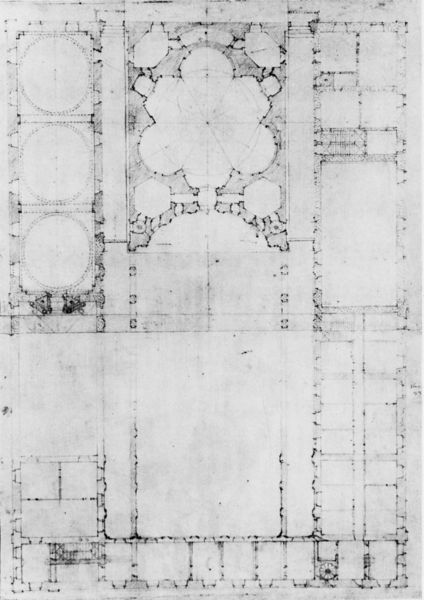
Titel: erstes Obergeschoß der römischen Sapienza
Künstler: Francesco Borromini
Institution: Wien, Albertina, Graphische Sammlung
Schlagwörter: grau, schwarz, säulen, tür, weiss, zeichnung, zimmer, gebäude, wand, architektur, kirche, rund, turm, hof, saal, tor, wände, eingang, gang, türme, dom, schwarzweiß, räume, plan, säulenhalle, grundriss, rundgang, architektue